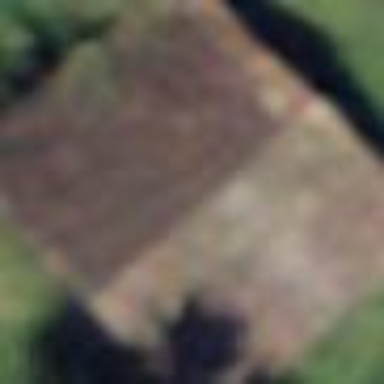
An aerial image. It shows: Rural barn.